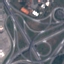
Land use / land cover class: Highway